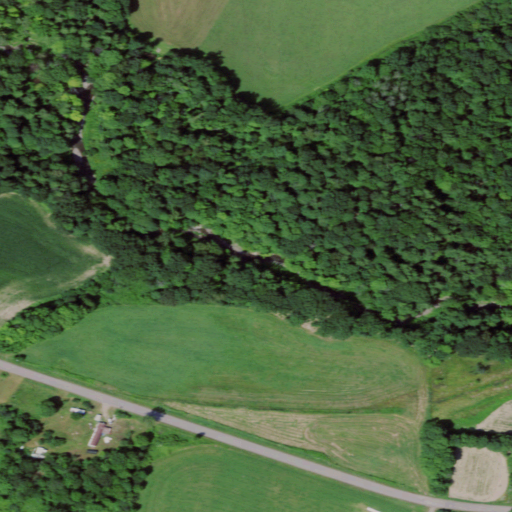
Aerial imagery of valley in New York named Mooney Gulf containing deciduous forest, cultivated crops, pasture, shrub, mixed forest, evergreen forest, open development, woody wetlands, and low intensity development